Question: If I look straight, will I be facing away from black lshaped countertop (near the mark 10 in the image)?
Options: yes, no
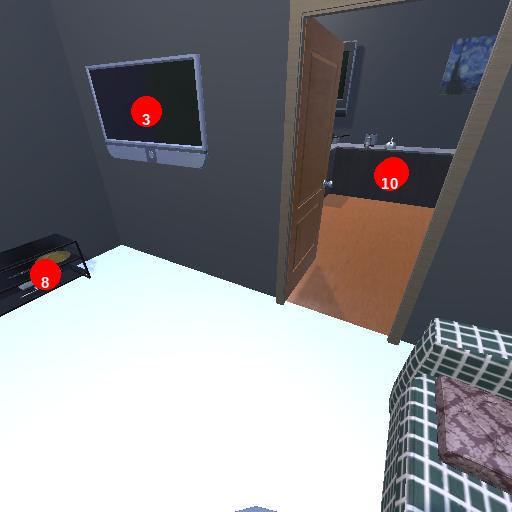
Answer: yes